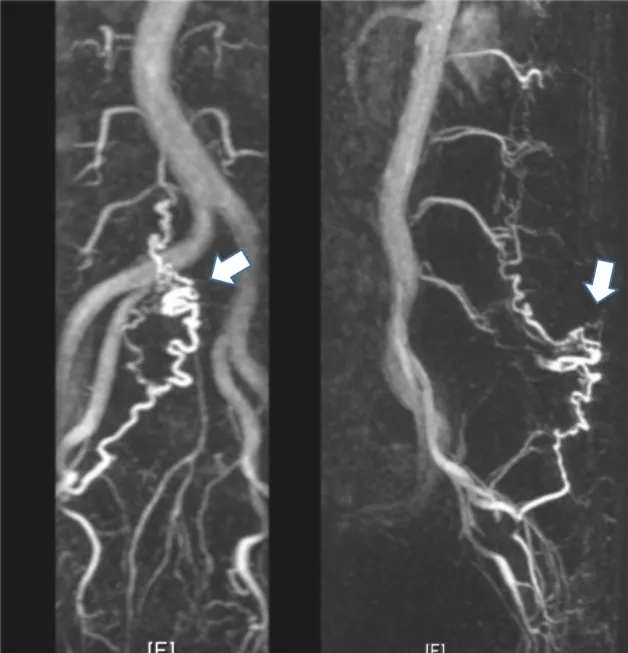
Case 1. MRA image taken with the TRICKS (Time Resolved Imaging of Contrast KineticS) sequence shows tortuous blood vessels (white arrow) at the L5 level. This area is consistent with that of the spinal lipoma shown on T2WI (see Fig. 1).
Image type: radiology (mri)